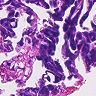
Metastatic tissue present: no